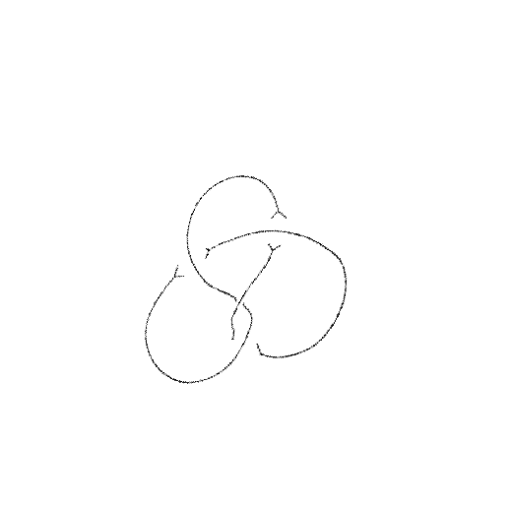
Crossing number: 4